Question: I'm wanting to make a password unlock screen for my app, and I'm not sure how I'd go about it.
I'm wanting it to look like the Apple-designed version of it, which is the passcode lock setting screen.

How might I go about doing something like this, where as soon as all four digits are entered the code is immediately checked against a pre-set password?
Thanks!
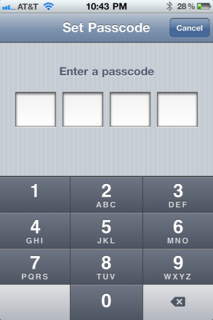
Answer: most likely you create the view and when all the fields are set you check against the known password or you check the hash of the input passkey against the hash you have stored.
basically you have a stored password/hash and you check against that when you have all field filled in in your view.
when the password is correct (either by hash checking or password) you show your next view, otherwise you display an error saying the password is incorrect.